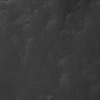
Label: not_dusty